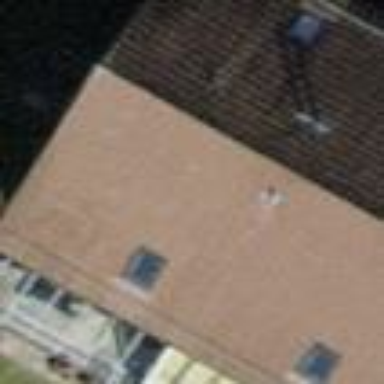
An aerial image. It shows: Residential building with pitched roof.